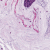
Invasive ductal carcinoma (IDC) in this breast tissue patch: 1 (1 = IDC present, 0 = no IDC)